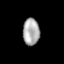
Tissue: prostate
Cell type: Myeloid cells
Senescence score: 0.3174
Nuclear area (px): 442
Mean DAPI intensity: 170.559